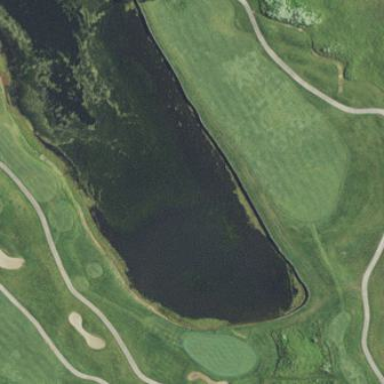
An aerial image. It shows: Golf fairway surrounded by grass.